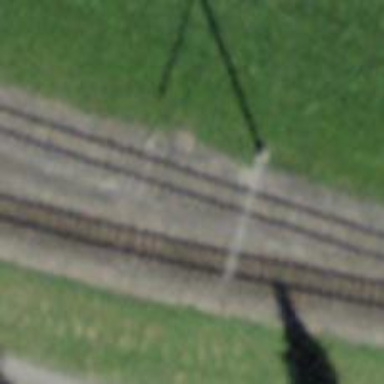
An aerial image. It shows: Narrow-gauge railway siding with 1 track. The track is electrified with contact line.